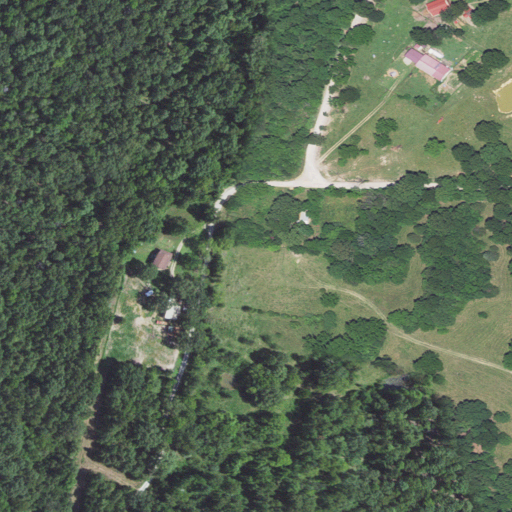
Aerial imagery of ridge(s) in Missouri named Bracher Ridge containing deciduous forest, pasture, open development, mixed forest, and low intensity development